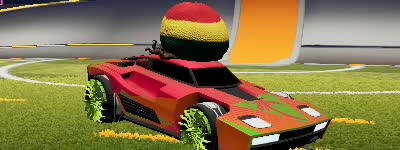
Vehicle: breakout